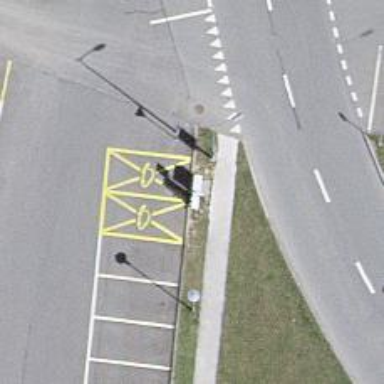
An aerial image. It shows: Charging station.